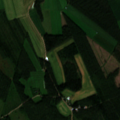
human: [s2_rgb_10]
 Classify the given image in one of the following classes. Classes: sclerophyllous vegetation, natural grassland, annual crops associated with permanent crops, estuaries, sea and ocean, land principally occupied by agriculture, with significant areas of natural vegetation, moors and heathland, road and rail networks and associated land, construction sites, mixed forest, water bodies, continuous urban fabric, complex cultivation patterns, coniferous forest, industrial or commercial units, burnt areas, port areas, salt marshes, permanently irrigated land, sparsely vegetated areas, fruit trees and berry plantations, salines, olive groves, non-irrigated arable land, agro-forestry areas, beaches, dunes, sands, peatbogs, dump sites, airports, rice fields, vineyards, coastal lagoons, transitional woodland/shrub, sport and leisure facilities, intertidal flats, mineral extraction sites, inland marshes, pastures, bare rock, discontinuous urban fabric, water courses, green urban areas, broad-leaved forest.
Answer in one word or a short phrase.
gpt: non-irrigated arable land, land principally occupied by agriculture, with significant areas of natural vegetation, coniferous forest, mixed forest